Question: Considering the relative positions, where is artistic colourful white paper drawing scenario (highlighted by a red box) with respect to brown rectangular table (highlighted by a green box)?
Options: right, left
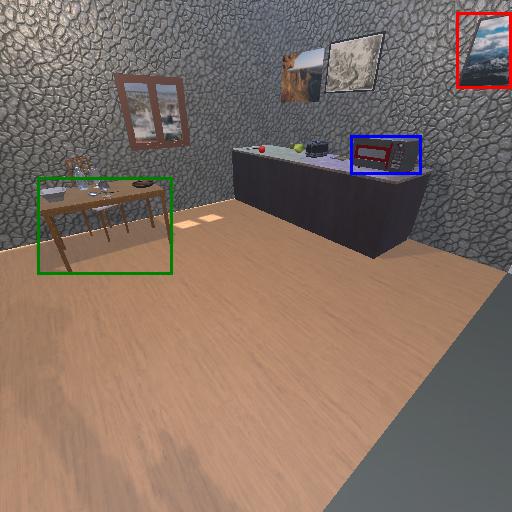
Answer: right